Question: I've been trying for hours to get this TradingView JavaScript widget to adjust the height and width properties based on the user sliding an HTML range slider. But the best I can do is to get it to display height and width based on the mean average of the min and max values of the range slider upon page-load.
i.e. I can't get it to respond to changes in the slider position. I've tried just about every conceivable combination of getAttribute, document.getElementById etc.
I've searched through all of the similar cases on StackOverflow and none quite meet the requirements of this code.
---
## HTML
'''
<input id="slider" type="range" oninput="sliderChange(this.value)" min="200" max="400" />
<!-- TradingView Widget BEGIN --></p><div class="" style=""><div
id="tradingview_15b05"> </div><p><script type="text/javascript"
src="https://s3.tradingview.com/tv.js"></script>
'''
---
## JS
'''
slider = document.getElementById('slider');
new TradingView.widget(
{
"width": slider.addEventListener('input', sliderChange),
"height": slider.addEventListener('input', sliderChange),
"symbol": "COINBASE:BTCUSD",
"interval": "3",
"timezone": "Europe/London",
"theme": "Dark",
"style": "9",
"locale": "en",
"toolbar_bg": "#f1f3f6",
"enable_publishing": false,
"allow_symbol_change": true,
"studies": [
"BB@tv-basicstudies",
"StochasticRSI@tv-basicstudies"
],
"show_popup_button": true,
"popup_width": "1000",
"popup_height": "650",
"container_id": "tradingview_15b05"
}
);
'''
---
Please help! I can't include a function to call the oninput/onchange value from the slider because any var I define in the function is then not available globally in the widget, and it doesn't work if I try to cut and past the widget inside such a function anyway. Thoughts? (If you want to see how the widget renders normally without slider then just replace the width and height lines with 300 instead of the script.
This is what should render:

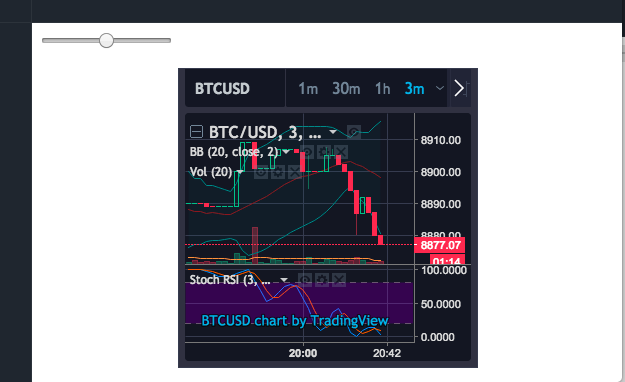
Answer: Demo: <URL>
## html
'''
<input class="slider" id="slider" type="range"
oninput="sliderChange(this.value)" min="200" max="400" />
'''
## css
'''
.slider {
-webkit-appearance: none;
width: 100%;
height: 15px;
border-radius: 5px;
background: #d3d3d3;
outline: none;
opacity: 0.7;
-webkit-transition: .2s;
transition: opacity .2s;
}
.slider::-webkit-slider-thumb {
-webkit-appearance: none;
appearance: none;
width: 25px;
height: 25px;
border-radius: 50%;
background: #4CAF50;
cursor: pointer;
}
.slider::-moz-range-thumb {
width: 25px;
height: 25px;
border-radius: 50%;
background: #4CAF50;
cursor: pointer;
}
'''
## js
'''
function sliderChange (value) {
console.log(value);
new TradingView.widget({
"width": Number(value),
"height": Number(value),
// other configurations
}
}
'''